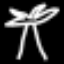
Label: palm tree